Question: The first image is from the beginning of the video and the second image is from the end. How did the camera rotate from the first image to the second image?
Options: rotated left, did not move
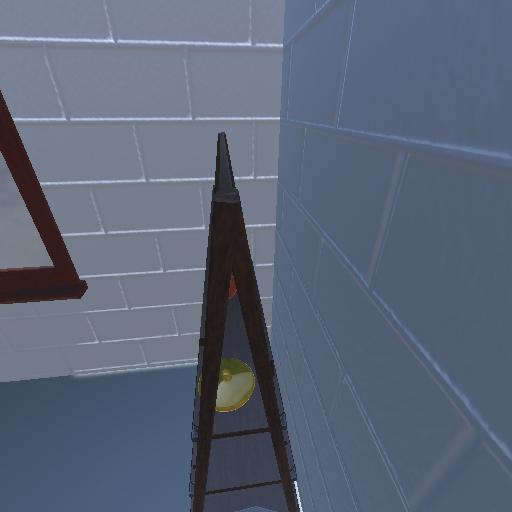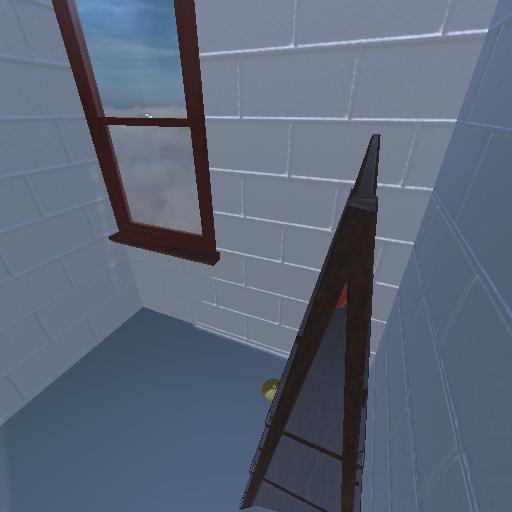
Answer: rotated left